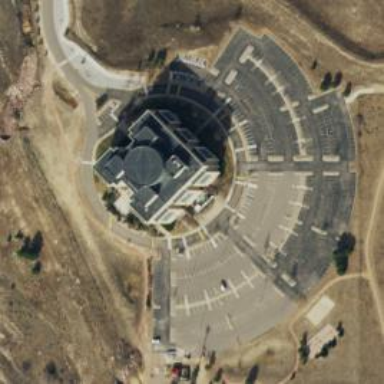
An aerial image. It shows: Office building.